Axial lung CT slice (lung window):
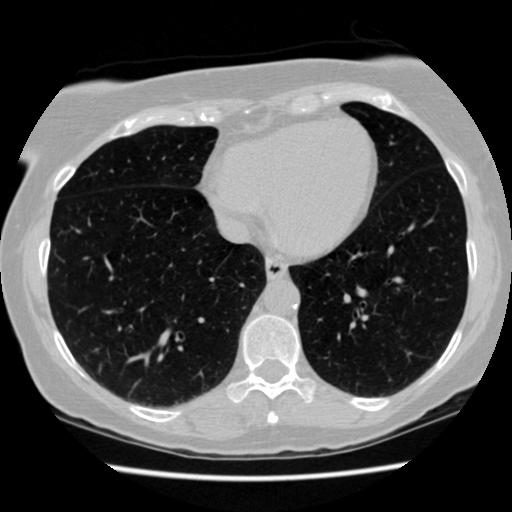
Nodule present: no